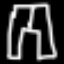
Label: pants